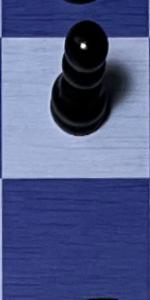
Label: Empty